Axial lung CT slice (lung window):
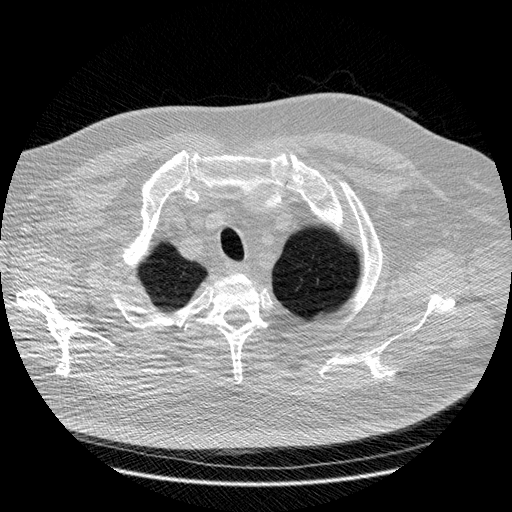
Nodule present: no